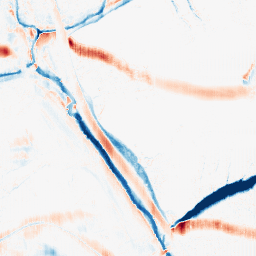
Category: morphological
Decomposition family: morphological_ellipse
Decomposition parameters: operation: average
width: 20
height: 5
Upsampling method: fft_zeropad
Upsampling parameters: scale: 4
Upsampling scale: 4